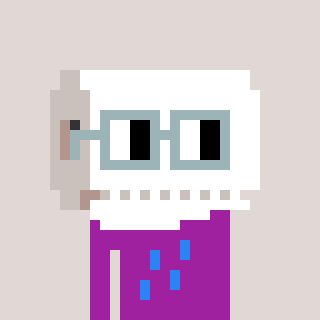
a pixel art character with square dark gray glasses, a toiletpaper-full-shaped head and a magenta-colored body on a warm background